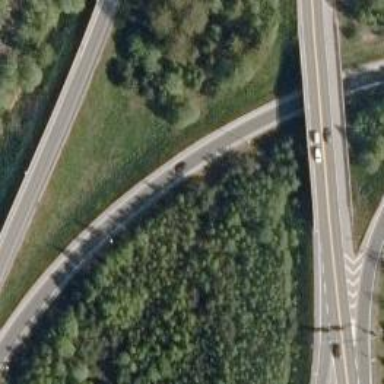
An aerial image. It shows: Trunk link highway with asphalt surface.